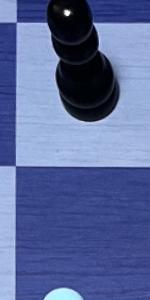
Label: Empty